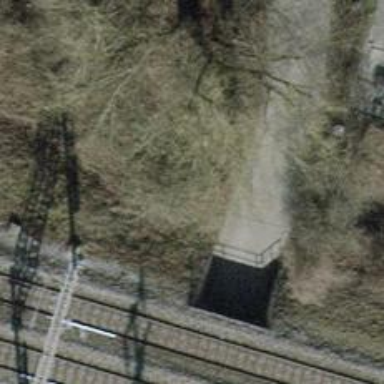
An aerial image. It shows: There is tunnel.